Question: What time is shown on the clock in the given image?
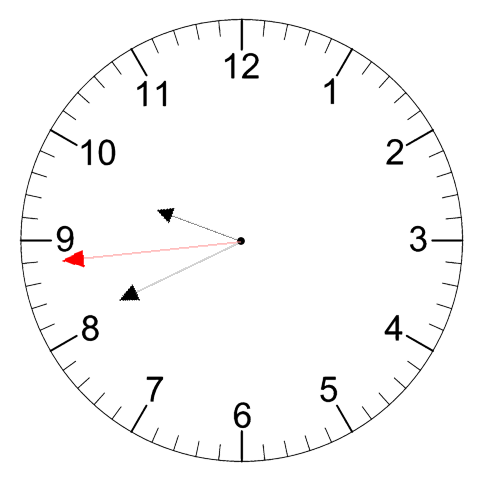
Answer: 09:40:44